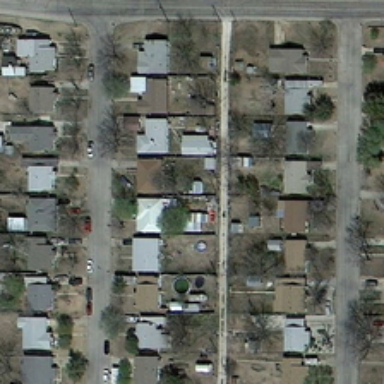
Many buildings and some green trees are in a dense residential area .